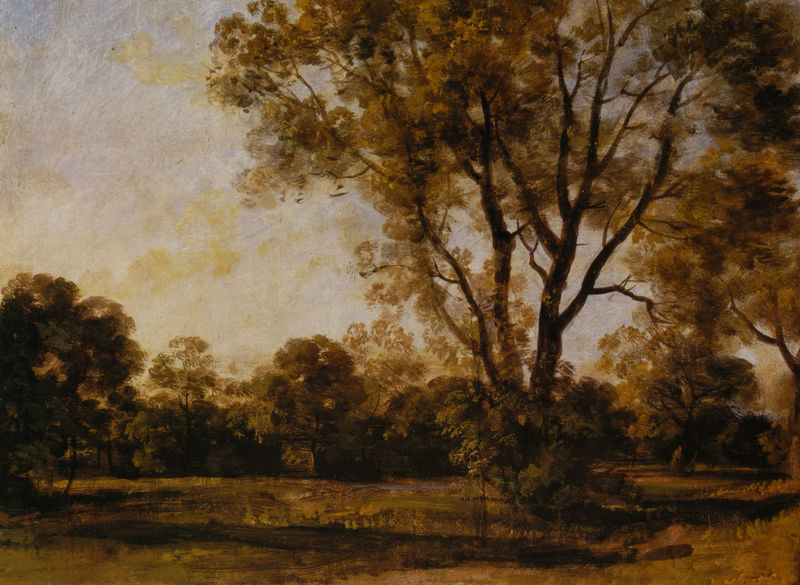
Titel: Parklandschaft bei Abendsonne
Institution: (Privatbesitz)
Schlagwörter: baum, blau, blätter, dunkel, gemälde, himmel, laub, schatten, wasser, weiß, wolken, bäume, fluss, gelb, grün, landschaft, ocker, see, teich, ufer, äste, abend, braun, grau, hell, licht, orange, schwarz, gras, park, rasen, wiese, wolke, beige, malerei, öl, ast, bach, baumstamm, dämmerung, feld, gräser, horizont, morgen, natur, spiegelung, stamm, strauch, weide, zweige, busch, büsche, gebüsch, sträucher, land, gold, rosa, wald, weiher, garten, hellblau, landschft, sommer, ruhe, düster, ansicht, studie, abends, farben, aue, sonnenuntergang, tag, violett, wise, vegetation, herbst, stille, romantik, constable, turner, blue, oil, white, afternoon, black, country, dark, empty, green, modern, old, painting, yellow, brown, plant, stimmung, ölfarben, baumkrone, abendstimmung, zweig, lichtung, tupfen, bläulich, leinwand, kunst, malen, tupfer, frieden, sonnig, pinselduktus, trüb, wood, sad, cloud, clouds, life, man, sky, stone, tree, geäst, dickicht, ölskizze, field, lake, landscape, nature, sea, water, horizon, horizontal, landscahft, summer, sun, trees, barbizon, eiche, autumn, brook, evening, forest, grass, light, river, stream, bushes, dusk, garden, plants, road, drawing, gelblich, texture, brushstroke, color, forst, impressionism, shadow, monochrome, french, clairiere, abenddämmerung, bois, foret, paysage, peinture, buche, fall, okker, meadow, happy, sunlight, dirt, outside, rural, sunny, blu, day, spring, leaves, pastoral, trunk, beauty, ground, nineteenth century, huile, arbres, gars, bush, pond, branches, impressionist, lanscape, shrub, fusain, leaf, pale, forrest, sunset, shadows, canvas, paint, genre, impressionistic, leave, plein air, shrubs, dawn, sunrise, outdoor, john constable, branch, still, bucolic, wieso, greens, big, silhouette, earth, mud, hay, van gogh, woods, copper, countryside, wheat, foliage, spot, trunks, jour, glum, grove, serene, right, autumnal, greenery, l, 1860, warm, twilight, hintergrund, bark, loose, nobody, moody, painterly, sky', brushstroeke, oile, afternoom, jungle, cool, expressive, clearing, limbs, en plein aire, dus, amber, wod, verwaschen, einsam, friedlich, niedrig, dschungelbuhc, treetop, weed, mellow, void, boring picture, out doors, grassy, wods, long shadows, boosh, peiture, clearaing, greenish, guache, natuer, senna